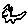
Label: cat